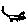
Label: cat